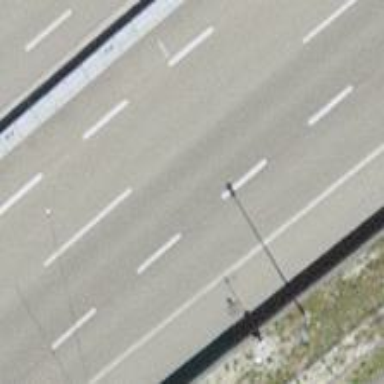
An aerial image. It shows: Asphalt motorway.